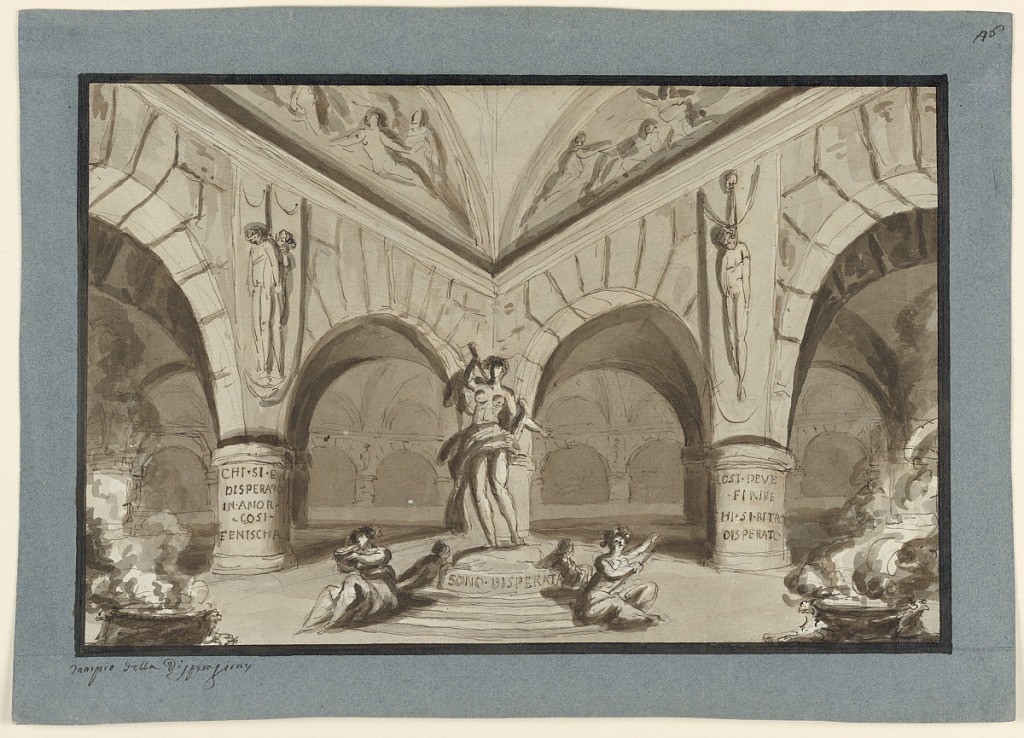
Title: Stage Design: Interior of a Temple
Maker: Giuseppe Barberi, Italian, 1746–1809
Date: ca. 1796-1801
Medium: Pen and brown ink, brush and brown wash, graphite on lined off-white laid paper
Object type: Drawing
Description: Interior of temple with high vaults on columns with Italian inscriptions. Sculptural group in the middle with inscription. Sculptures of hanged men on the wall.